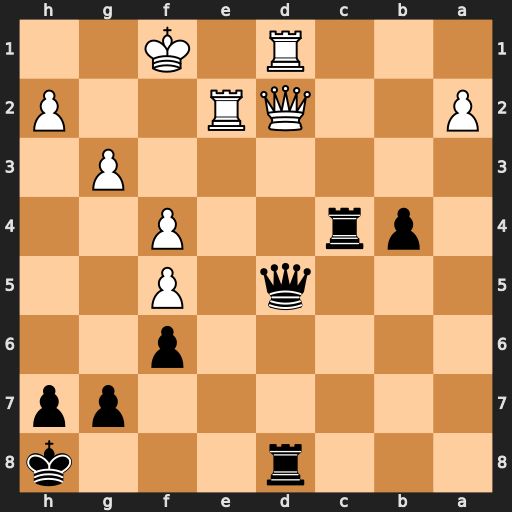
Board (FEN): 3r3k/6pp/5p2/3q1P2/1pr2P2/6P1/P2QR2P/3R1K2
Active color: b
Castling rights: -
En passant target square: -
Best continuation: Qh1+ Kf2 Qxh2+ Kf3 Qh5+